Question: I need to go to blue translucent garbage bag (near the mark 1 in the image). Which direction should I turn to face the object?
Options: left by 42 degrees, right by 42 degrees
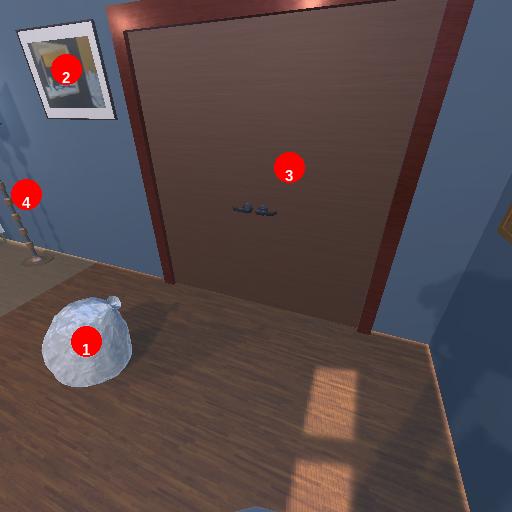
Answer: left by 42 degrees